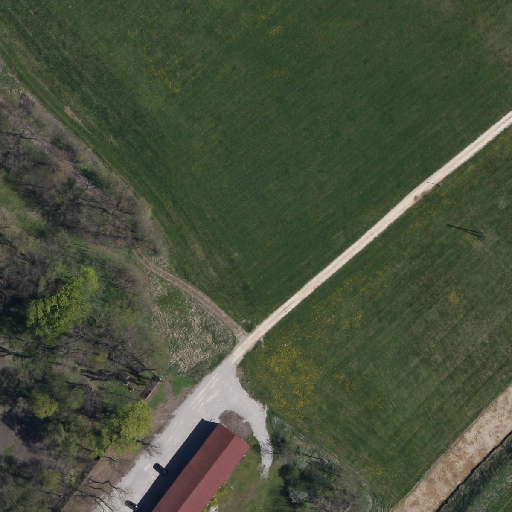
Referring expression: light-duty vehicle